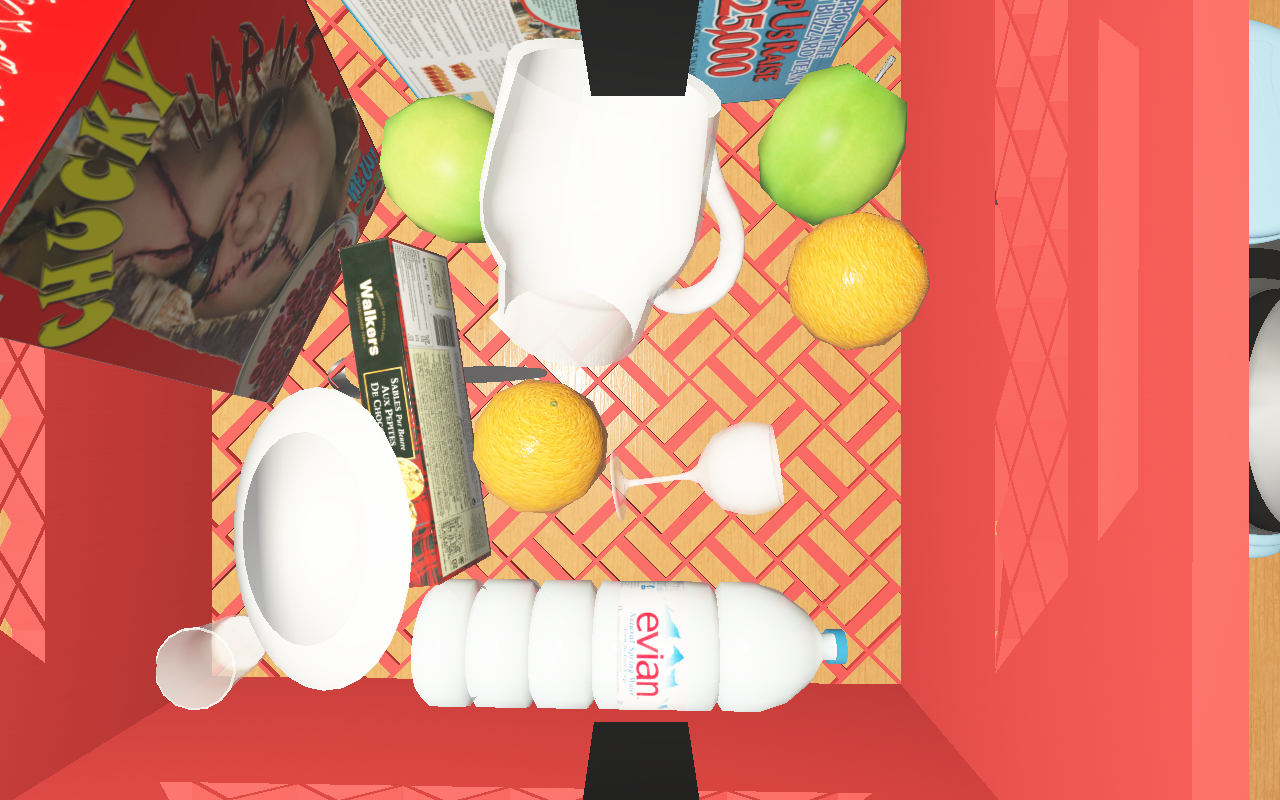
Objects in the scene:
apple
apple
orange
orange
plate
glass
cereal box
biscuit box